Question: I really like the template for Tabs+Swipe. You know...this one:

The problem is, after creating that template.
Can we do something like call a Class when the tab is selected? So I can store the view for first tab in Class A then second tab in Class B.
I cannot found any information about this in Google, maybe because it is a new feature from Android SDK?
Thanks
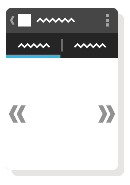
Answer: > How to put a layout into each tab page?
The generated code creates a 'ViewPager' in the layout file and wires up action bar tabs to the pages in that 'ViewPager'. Personally I'd rather use a 'PagerTabStrip', or possibly one of the ViewPagerIndicator equivalents, but they didn't ask me... :-)
Regardless, to fill in the pages, you need to replace (or complete) the 'SectionsPagerAdapter' and/or 'DummySectionFragment' inner classes of the generated activity. Right now, this is set up to have three pages, each of which is merely a 'TextView'. But, you could have 'DummySectionFragment' inflate a layout instead, and if you are looking for different layouts per tab, you would probably create separate 'Fragment' implementations per layout/tab combination. You would then teach 'SectionsPagerAdapter' how many pages you want ('getCount()') and what to use for each page ('getItem()') and what each tab caption is ('getPageTitle()').